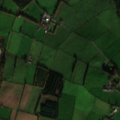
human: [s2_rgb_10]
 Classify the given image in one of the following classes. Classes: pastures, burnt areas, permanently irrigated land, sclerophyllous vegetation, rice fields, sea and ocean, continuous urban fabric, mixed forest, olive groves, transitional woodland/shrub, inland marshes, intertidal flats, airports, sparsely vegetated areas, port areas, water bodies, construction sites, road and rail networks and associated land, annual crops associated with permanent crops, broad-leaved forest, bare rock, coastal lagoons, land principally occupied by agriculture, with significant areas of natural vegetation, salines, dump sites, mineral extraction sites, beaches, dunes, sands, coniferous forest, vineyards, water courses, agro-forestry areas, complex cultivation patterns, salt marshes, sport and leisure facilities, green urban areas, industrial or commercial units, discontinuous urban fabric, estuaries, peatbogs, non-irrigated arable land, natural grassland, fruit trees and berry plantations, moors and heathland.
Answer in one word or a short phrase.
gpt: non-irrigated arable land, pastures, mixed forest, water bodies